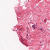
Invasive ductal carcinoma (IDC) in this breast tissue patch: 0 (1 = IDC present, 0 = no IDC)